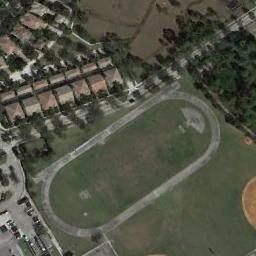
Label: ground_track_field